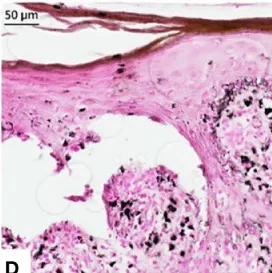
Histopathological examination and immunostaining finding of pigmented markers in the pigmented skin and bullous lesion. (C, D) Fontana-Masson Staining.
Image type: pathology (h&e)